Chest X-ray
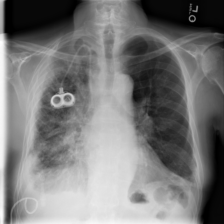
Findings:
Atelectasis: negative
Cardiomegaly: negative
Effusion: negative
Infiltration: negative
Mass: positive
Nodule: negative
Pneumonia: negative
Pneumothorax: negative
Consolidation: negative
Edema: negative
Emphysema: negative
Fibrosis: negative
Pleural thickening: negative
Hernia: negative